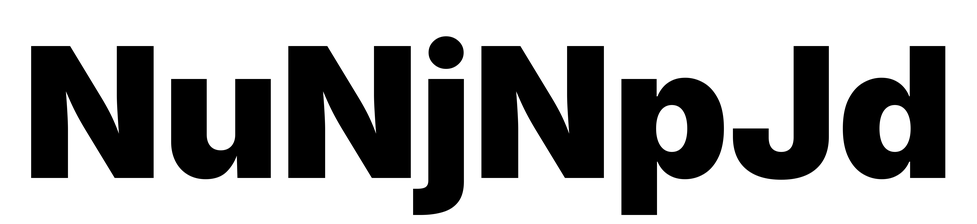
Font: Inter_Black